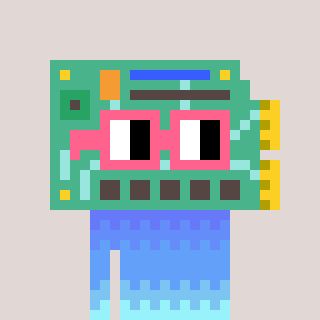
a pixel art character with square pink glasses, a chipboard-shaped head and a bege-colored body on a warm background